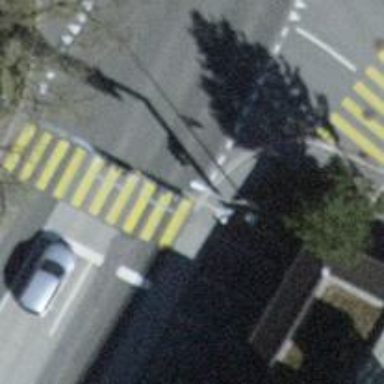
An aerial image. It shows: Crossing with zebra markings controlled by traffic signals.